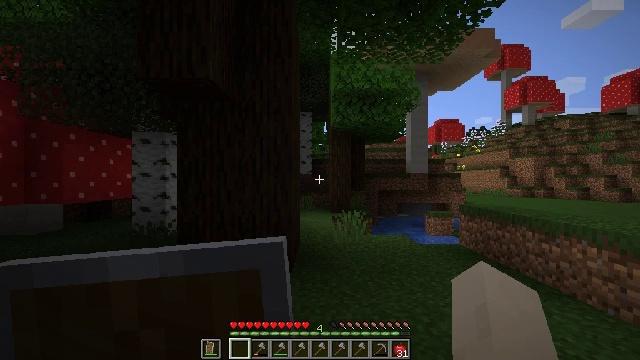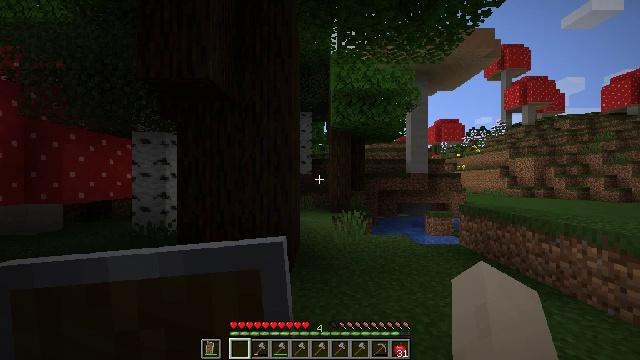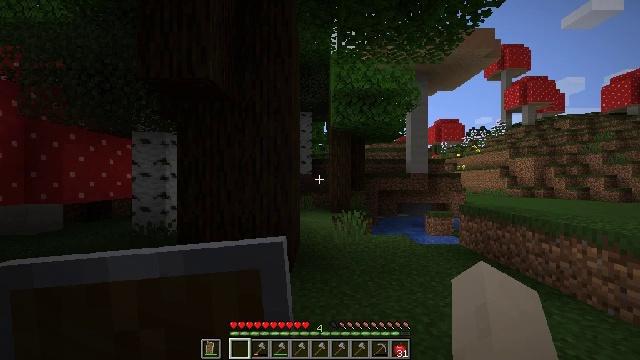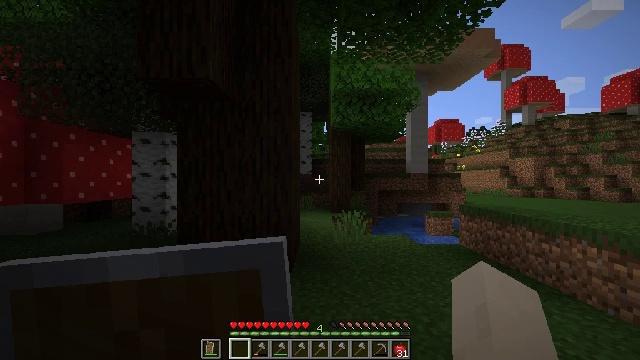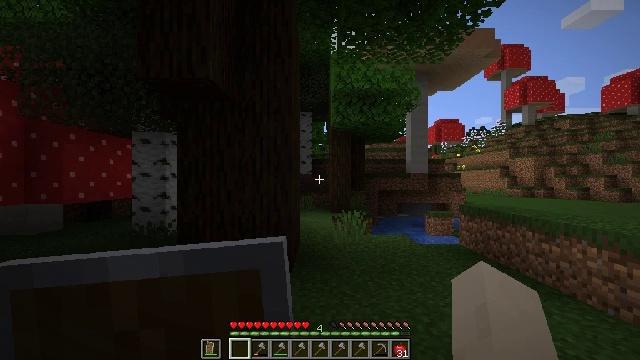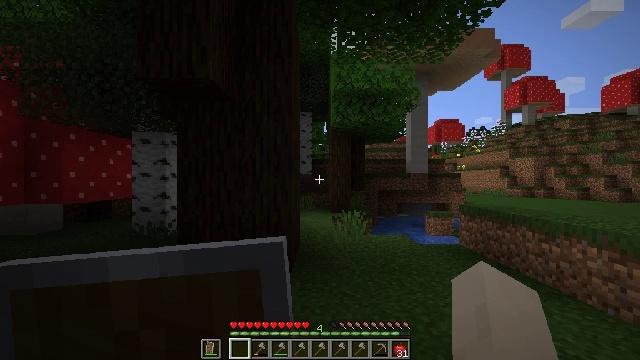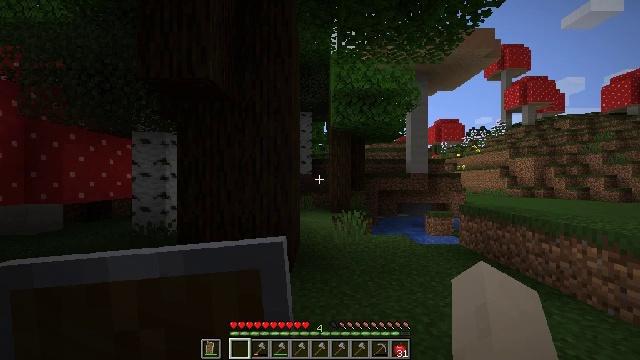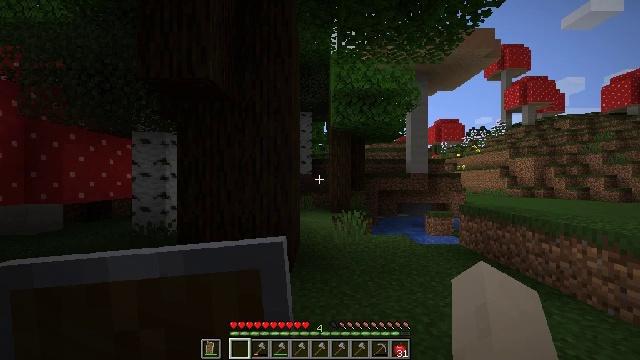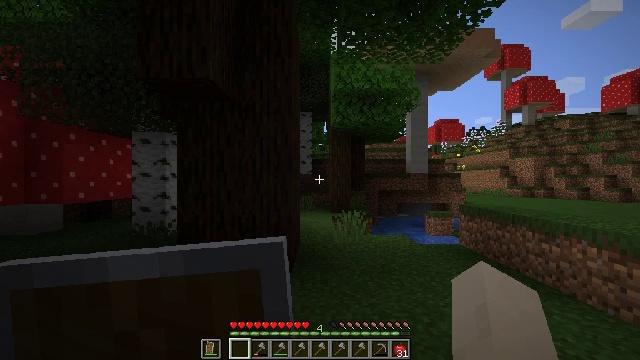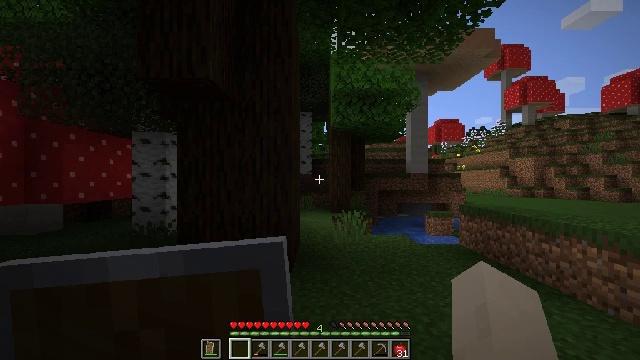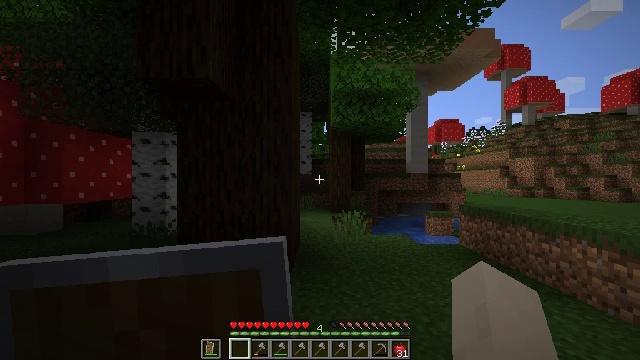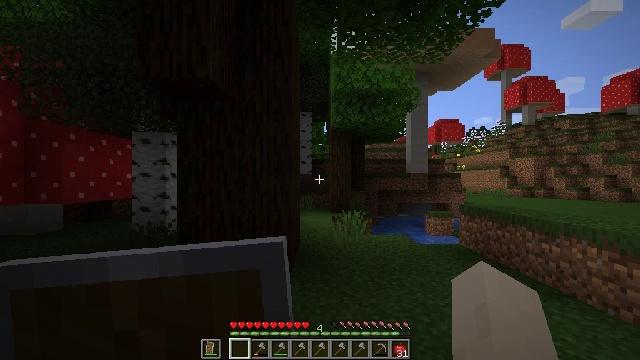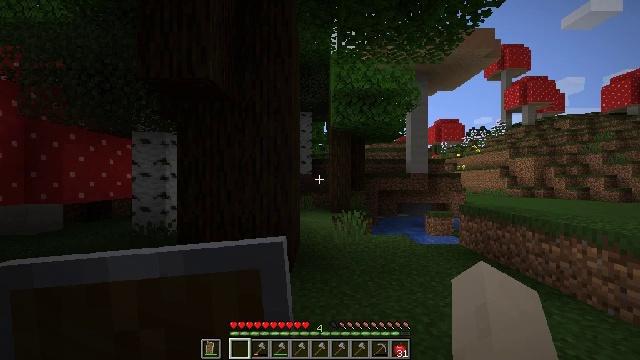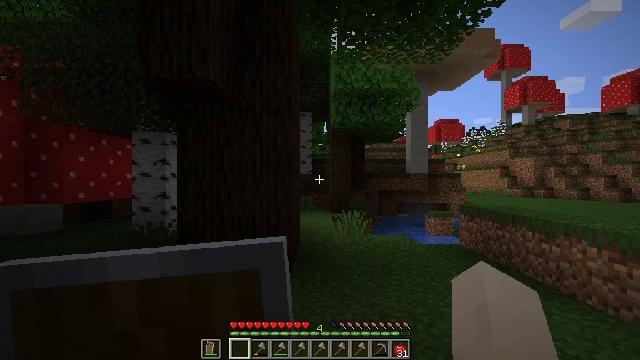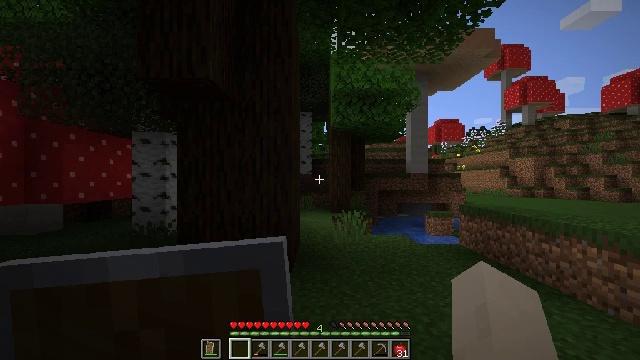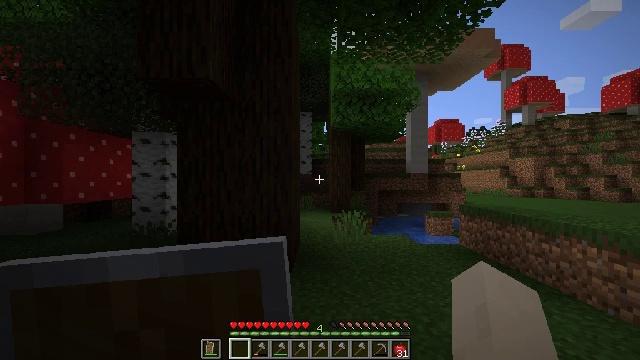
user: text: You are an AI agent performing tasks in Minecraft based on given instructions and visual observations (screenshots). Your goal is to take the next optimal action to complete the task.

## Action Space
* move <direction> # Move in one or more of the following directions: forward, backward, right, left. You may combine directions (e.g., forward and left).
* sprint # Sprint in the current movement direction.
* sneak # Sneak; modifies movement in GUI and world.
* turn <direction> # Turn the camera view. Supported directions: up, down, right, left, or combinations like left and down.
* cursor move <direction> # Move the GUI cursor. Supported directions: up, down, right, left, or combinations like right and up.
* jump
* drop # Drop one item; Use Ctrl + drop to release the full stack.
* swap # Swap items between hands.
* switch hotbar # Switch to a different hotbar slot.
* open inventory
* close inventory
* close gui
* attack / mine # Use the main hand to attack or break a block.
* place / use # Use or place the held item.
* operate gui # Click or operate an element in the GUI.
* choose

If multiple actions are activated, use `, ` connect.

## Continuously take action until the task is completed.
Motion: motion action
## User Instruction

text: Retrieve the white bed for later use.
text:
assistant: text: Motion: no_op
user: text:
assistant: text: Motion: no_op
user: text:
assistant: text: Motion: no_op
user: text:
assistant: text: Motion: no_op
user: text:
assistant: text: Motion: no_op
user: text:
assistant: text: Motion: no_op
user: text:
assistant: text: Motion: no_op
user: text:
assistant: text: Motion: no_op
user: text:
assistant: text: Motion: no_op
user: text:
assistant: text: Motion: no_op
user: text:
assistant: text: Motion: no_op
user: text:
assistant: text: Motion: no_op
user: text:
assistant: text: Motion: no_op
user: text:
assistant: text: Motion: no_op
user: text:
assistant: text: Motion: no_op
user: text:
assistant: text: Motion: no_op
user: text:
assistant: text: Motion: no_op
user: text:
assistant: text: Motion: no_op
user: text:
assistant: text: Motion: no_op
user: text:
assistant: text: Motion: no_op
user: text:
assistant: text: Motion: no_op
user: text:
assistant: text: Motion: no_op
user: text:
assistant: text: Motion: no_op
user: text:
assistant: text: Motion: no_op
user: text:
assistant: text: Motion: no_op
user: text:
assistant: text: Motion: no_op
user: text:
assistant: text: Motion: no_op
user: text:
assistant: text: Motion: no_op
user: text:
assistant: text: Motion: no_op
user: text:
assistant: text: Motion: no_op